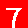
Digit: 7